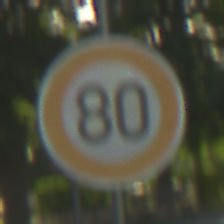
Verkehrszeichen: Geschwindigkeit80
Umgebung: Outdoor, Suburban
Tageszeit: SunriseSunset
Wetter: PartlyCloudy
Licht: Natural
Jahreszeit: NotSpecified
Kontrast: MediumContrast